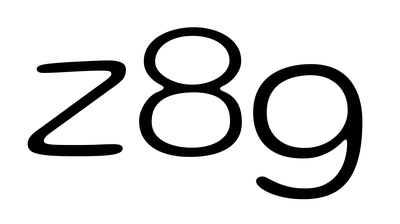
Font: Gluten_ExtraLight